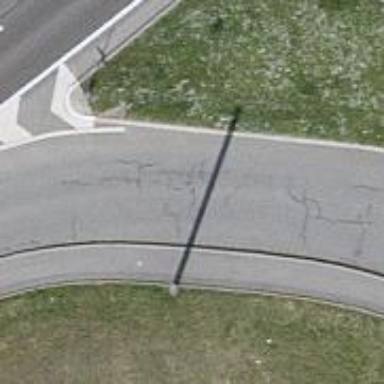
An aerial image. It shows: Primary link highway with asphalt surface.